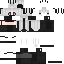
A female skeleton skin with dark skin, wearing blonde helmet dressed in a black suit and black pants, featuring a closed mouth.